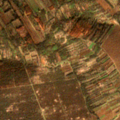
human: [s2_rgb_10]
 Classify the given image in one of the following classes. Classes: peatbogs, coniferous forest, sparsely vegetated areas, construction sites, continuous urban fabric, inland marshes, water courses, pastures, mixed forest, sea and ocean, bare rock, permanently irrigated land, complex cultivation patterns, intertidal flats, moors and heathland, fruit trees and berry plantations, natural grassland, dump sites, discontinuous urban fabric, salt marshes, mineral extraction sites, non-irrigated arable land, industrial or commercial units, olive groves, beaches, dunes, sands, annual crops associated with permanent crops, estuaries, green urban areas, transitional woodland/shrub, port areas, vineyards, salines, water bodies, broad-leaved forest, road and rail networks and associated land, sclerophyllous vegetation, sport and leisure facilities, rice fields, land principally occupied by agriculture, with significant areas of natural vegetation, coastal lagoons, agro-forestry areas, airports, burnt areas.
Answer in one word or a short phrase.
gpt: non-irrigated arable land, fruit trees and berry plantations, complex cultivation patterns, land principally occupied by agriculture, with significant areas of natural vegetation